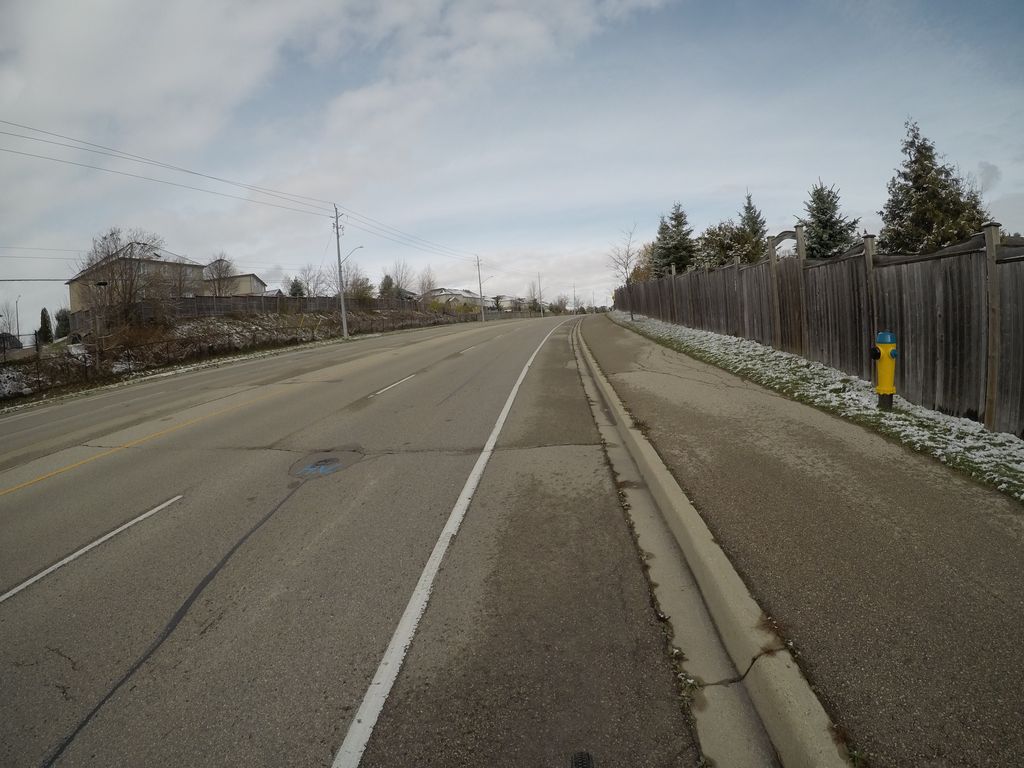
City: kitchener-waterloo